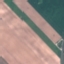
Land use / land cover: AnnualCrop